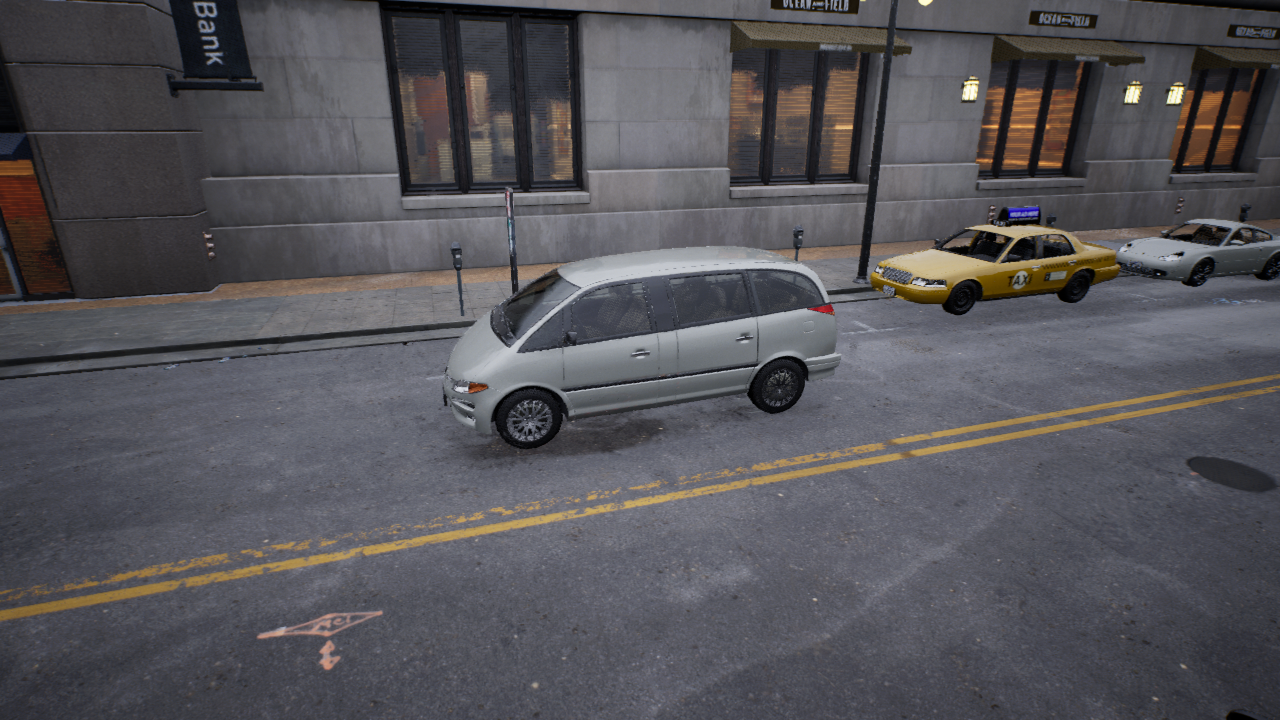
Venue: downtown
Lighting: clear day
Vehicle rig: minivan